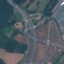
Label: Highway